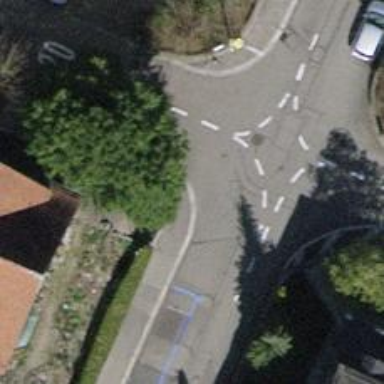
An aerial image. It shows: Kerb barrier.